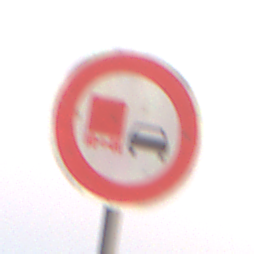
Verkehrszeichen: UeberholverbotKraftfahrzeuge
Umgebung: Outdoor, Nature
Tageszeit: SunriseSunset
Wetter: Clear
Licht: Natural
Jahreszeit: NotSpecified
Kontrast: LowContrast